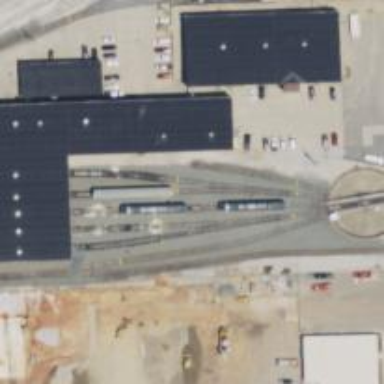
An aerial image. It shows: Railway yard used for servicing trains.